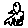
Label: bird